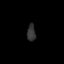
Tissue: lung
Cell type: Endothelial cells
Senescence score: 0.5488
Nuclear area (px): 141
Mean DAPI intensity: 49.957